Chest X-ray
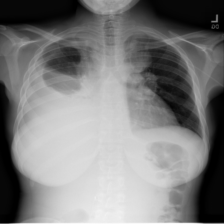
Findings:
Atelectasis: negative
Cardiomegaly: negative
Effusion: positive
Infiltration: negative
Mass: negative
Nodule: negative
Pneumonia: negative
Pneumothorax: negative
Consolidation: negative
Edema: negative
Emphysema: negative
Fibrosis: negative
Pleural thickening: negative
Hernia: negative